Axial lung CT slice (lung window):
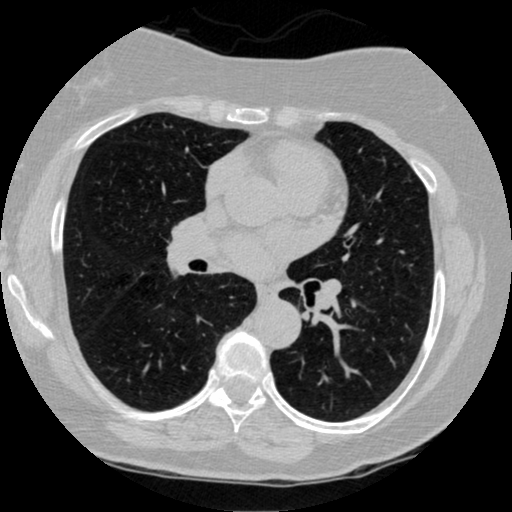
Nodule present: no